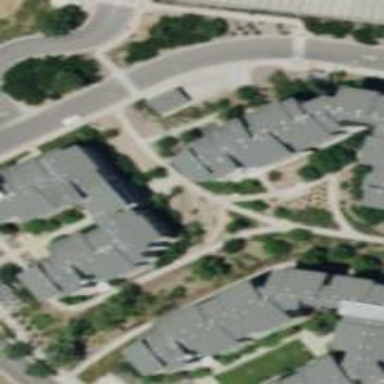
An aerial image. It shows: University dormitory building.